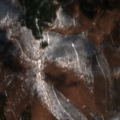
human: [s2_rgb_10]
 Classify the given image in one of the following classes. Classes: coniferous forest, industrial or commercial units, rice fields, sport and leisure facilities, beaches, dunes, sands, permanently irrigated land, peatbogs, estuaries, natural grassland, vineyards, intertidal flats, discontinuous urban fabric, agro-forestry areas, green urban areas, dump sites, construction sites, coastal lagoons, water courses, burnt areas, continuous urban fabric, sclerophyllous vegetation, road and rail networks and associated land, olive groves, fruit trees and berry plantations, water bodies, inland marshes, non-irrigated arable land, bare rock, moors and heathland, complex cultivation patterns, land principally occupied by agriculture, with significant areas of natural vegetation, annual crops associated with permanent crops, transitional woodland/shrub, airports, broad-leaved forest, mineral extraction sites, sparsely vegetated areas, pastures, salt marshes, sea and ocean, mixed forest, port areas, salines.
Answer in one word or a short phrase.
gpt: broad-leaved forest, coniferous forest, mixed forest